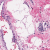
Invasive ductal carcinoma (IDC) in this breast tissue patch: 0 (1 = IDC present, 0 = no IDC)